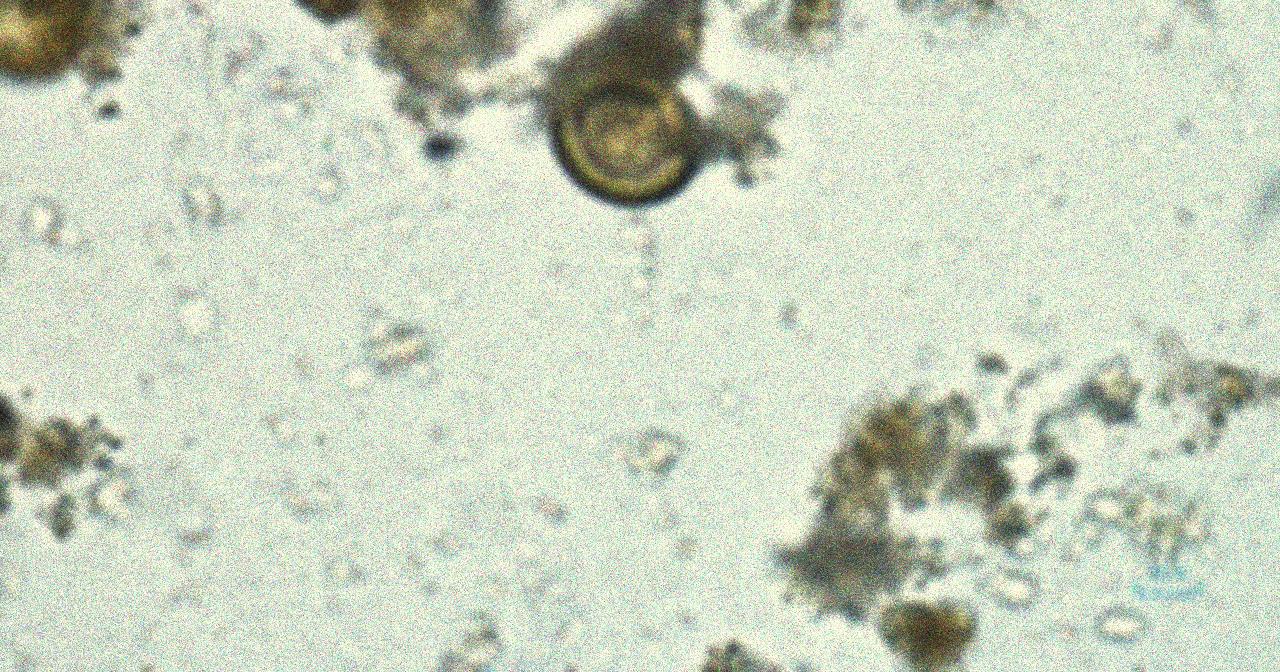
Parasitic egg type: Taenia spp. egg